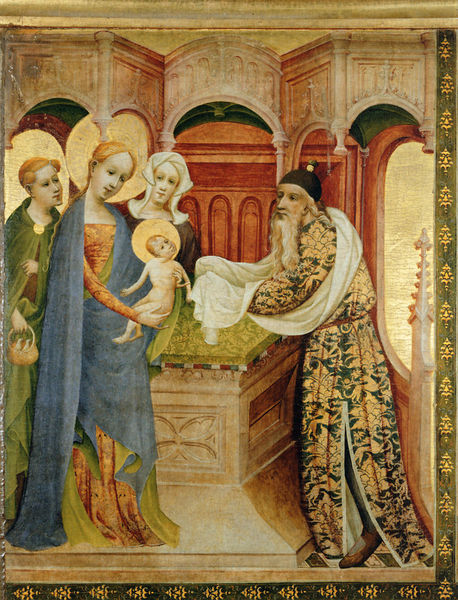
Titel: Goldene Tafel, Darbringung (Außenseitdes innen linken Flügels)
Institution: Hannover, Niedersächsisches Landesmuseum
Schlagwörter: blau, frauen, holz, licht, raum, säulen, tuch, gewand, gold, kind, bogen, korb, heiligenschein, christus, jesus, jesus christus, priester, tempel, heilige, maria, mutter gottes, marie, josef, erlöser, gottesmutter, beschneidung, messias, gottessohn, täfelung, sohn gottes, unsere liebe frau, heilige maria, christkind, gotteskind, christkönig, darreichung+, heilland, erretter, jesus von nazaret, gottesgebärerin, maria von nazaret